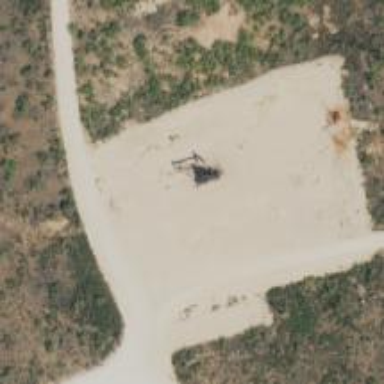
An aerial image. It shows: Petroleum well.